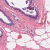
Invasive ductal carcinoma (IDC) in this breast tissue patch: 0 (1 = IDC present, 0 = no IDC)